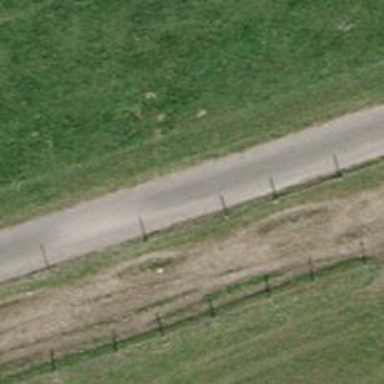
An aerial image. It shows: Paved track with grade1 quality. It is suitable for agricultural vehicles.